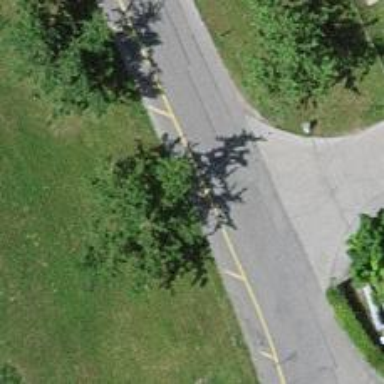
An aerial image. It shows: Avenue lined with broadleaved deciduous trees.